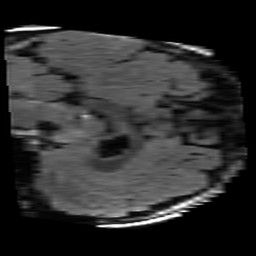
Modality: FLAIR
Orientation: sagittal
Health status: ill
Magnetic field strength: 3 T